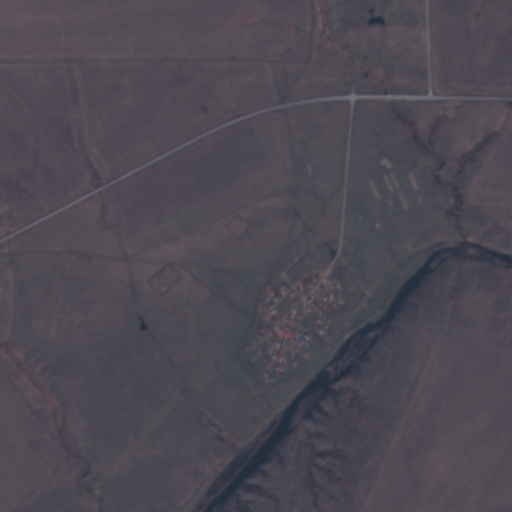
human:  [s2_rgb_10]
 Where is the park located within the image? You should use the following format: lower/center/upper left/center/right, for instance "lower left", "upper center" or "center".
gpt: The park is located in the center of the image.
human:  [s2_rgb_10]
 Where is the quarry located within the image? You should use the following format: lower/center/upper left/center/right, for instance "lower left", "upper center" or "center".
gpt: The quarry is located in the upper right of the image.
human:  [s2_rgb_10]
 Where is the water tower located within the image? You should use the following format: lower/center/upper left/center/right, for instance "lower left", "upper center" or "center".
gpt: The water tower is located in the lower center of the image.
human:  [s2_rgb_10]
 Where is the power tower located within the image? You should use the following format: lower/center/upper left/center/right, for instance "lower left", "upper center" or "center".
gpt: There is no power tower in the image.